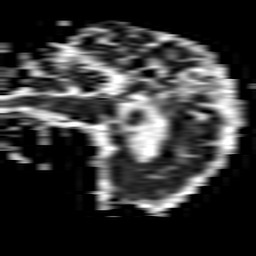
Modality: ADC
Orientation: sagittal
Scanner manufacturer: philips
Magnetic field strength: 1.5 T
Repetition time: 3.403 s
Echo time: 0.06922 s